Fundus camera: zeiss
Shooting center: fovea
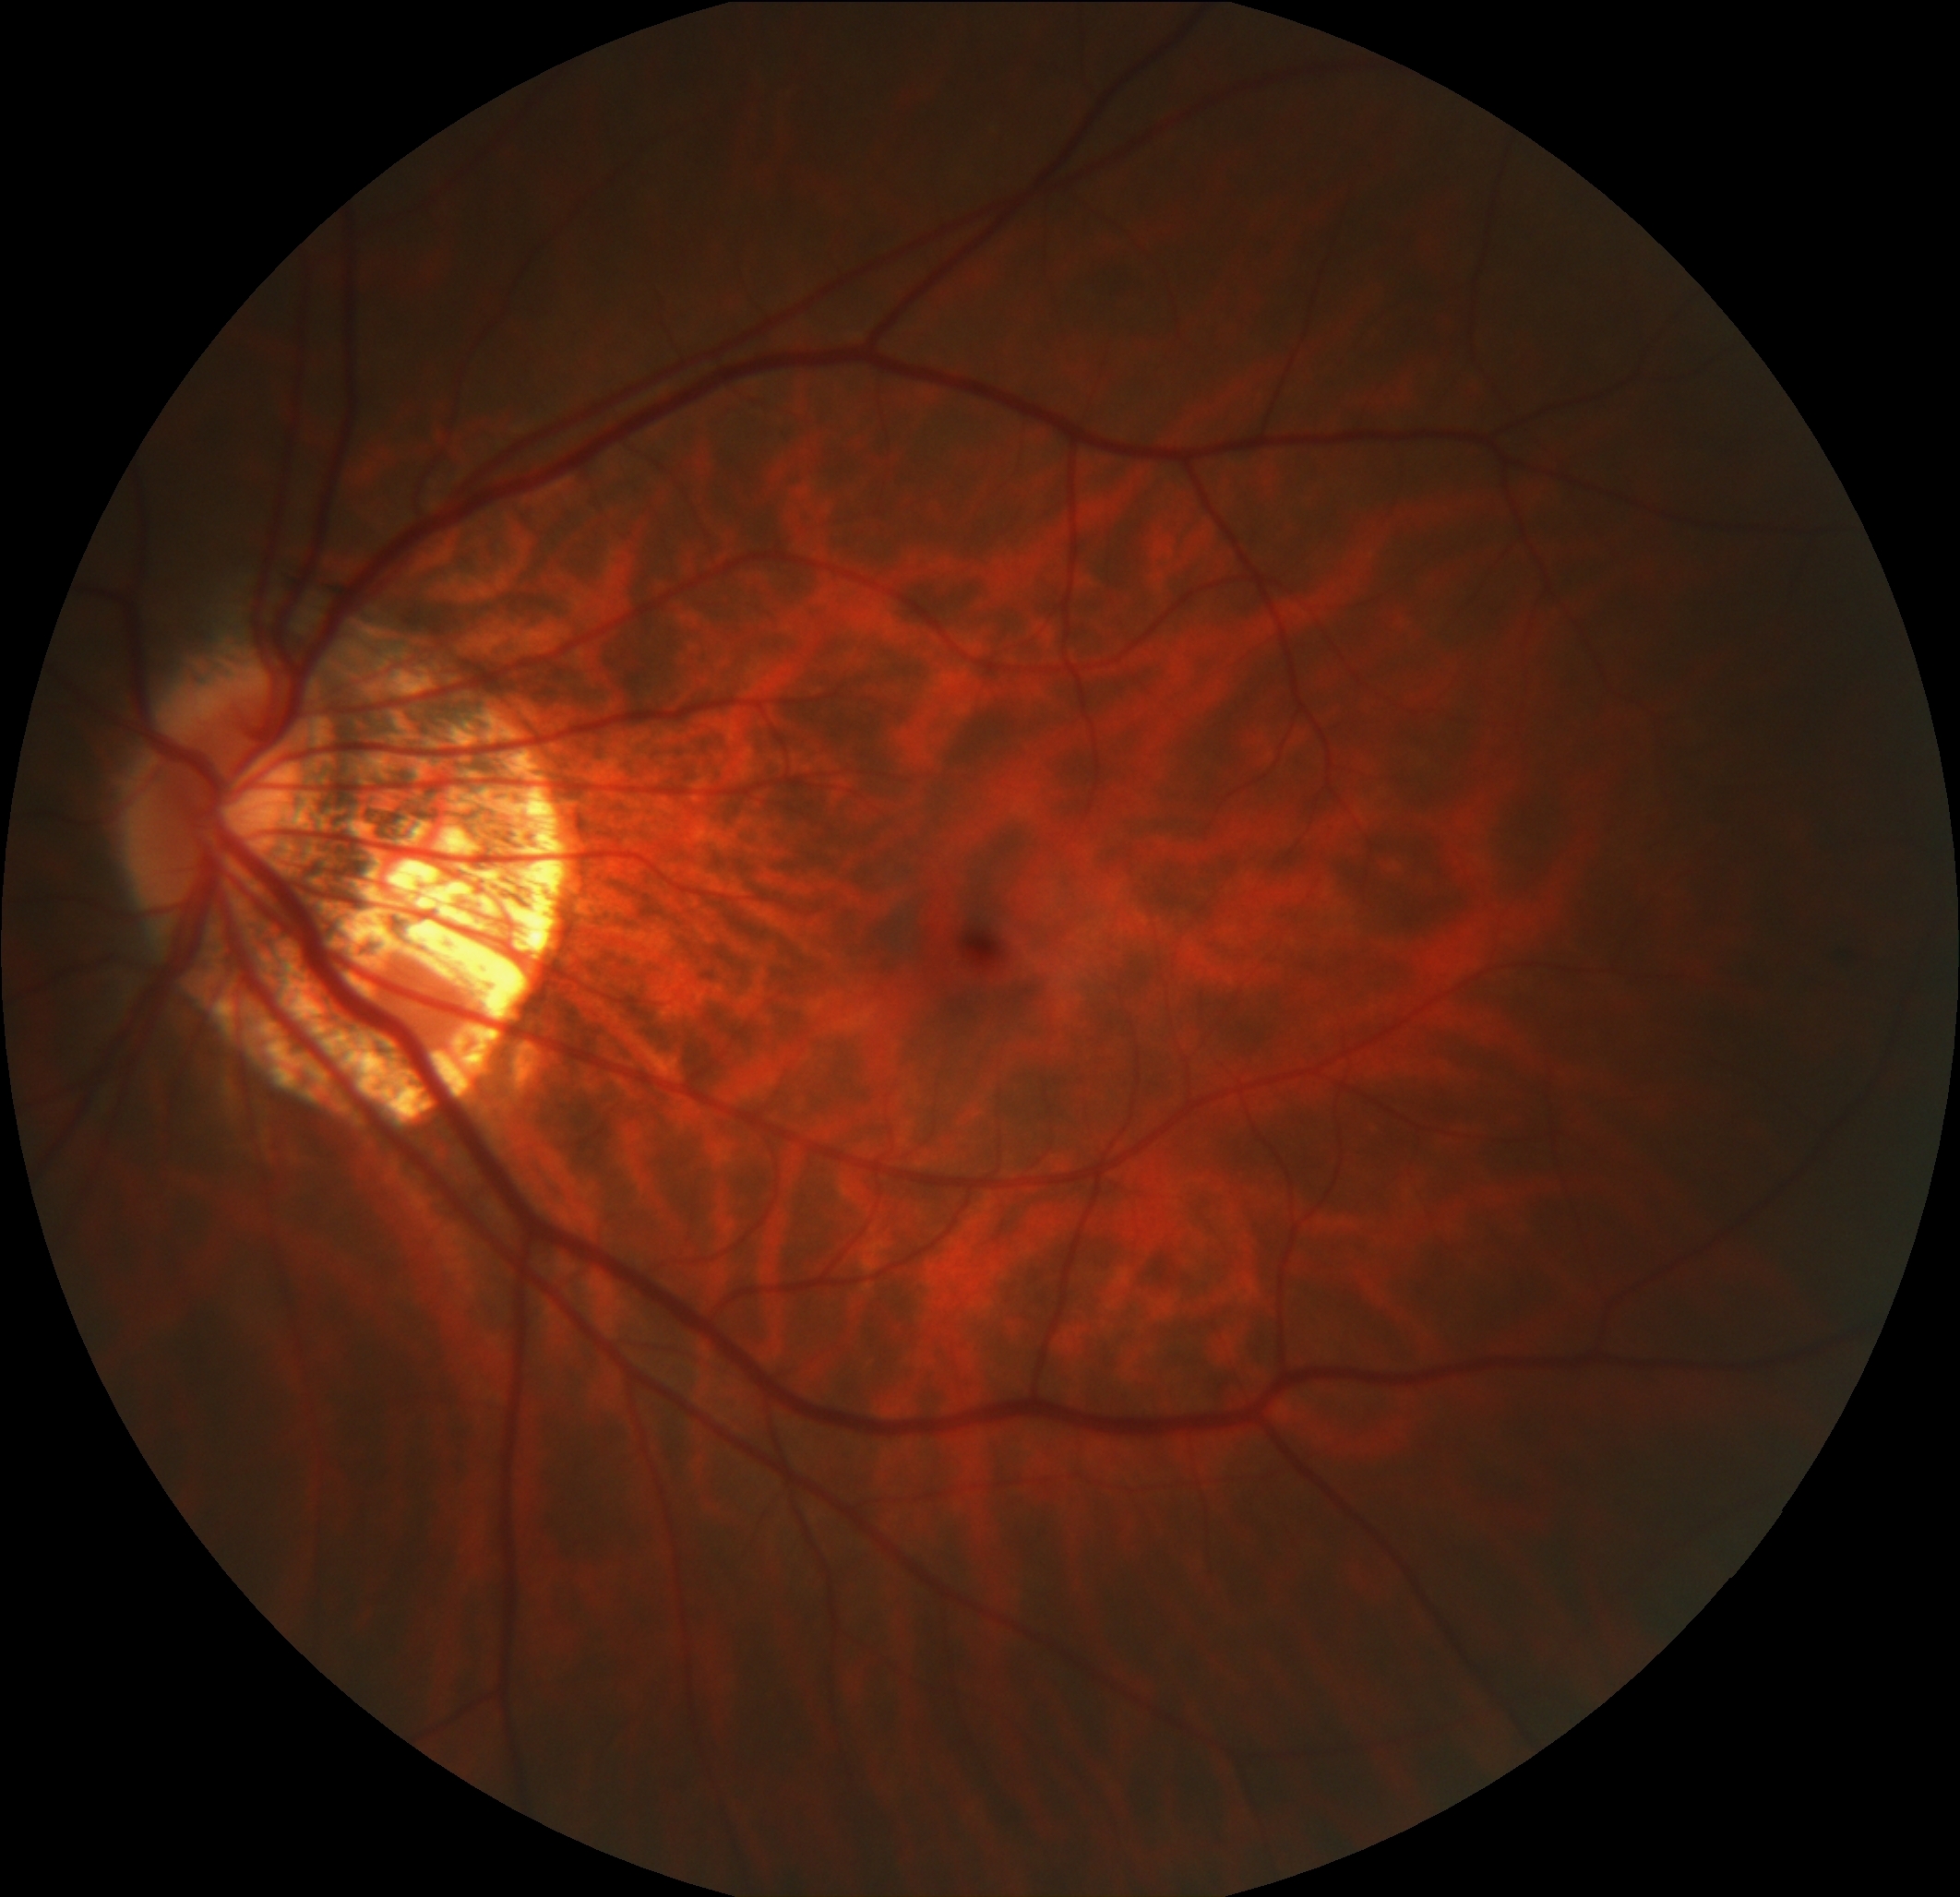
Pathologic myopia: yes
Patchy retinal atrophy: present
Retinal detachment: absent